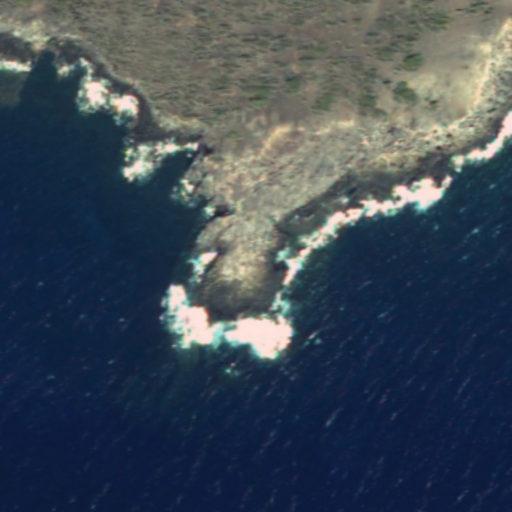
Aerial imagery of cape in Hawaii named Puhianenue containing only unknown